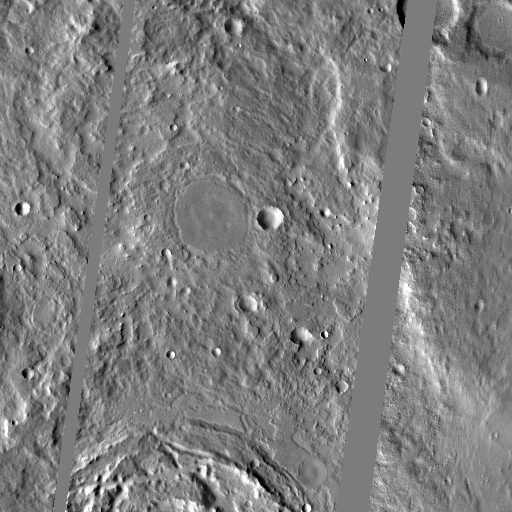
Crater classes present: Background, Other, Buried, Secondary